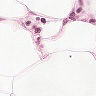
Metastatic tissue present: no